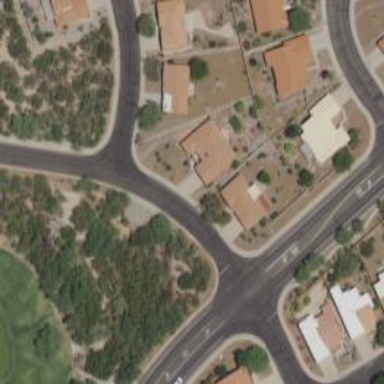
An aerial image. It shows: Asphalt road in residential area.